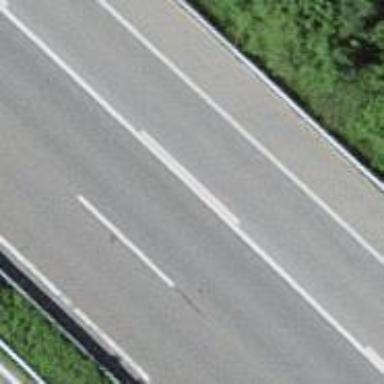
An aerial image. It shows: Asphalt motorway link.